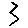
Label: zigzag